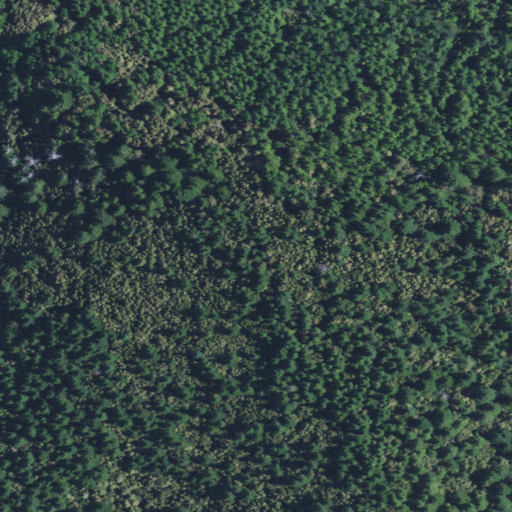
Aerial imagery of mountain in Oregon named Colebrook Butte containing evergreen forest and mixed forest